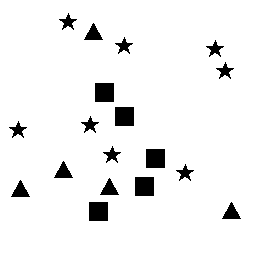
Squares: 5
Triangles: 5
Stars: 8
Total shapes: 18